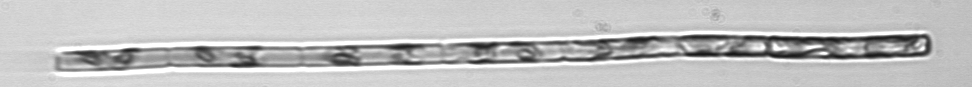
Label: Guinardia_delicatula